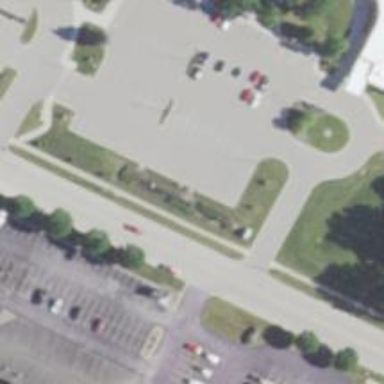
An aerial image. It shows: Parking area with surface.